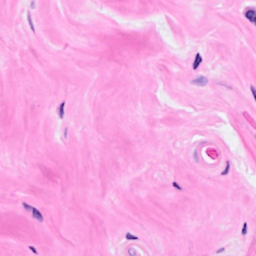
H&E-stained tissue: Breast